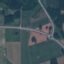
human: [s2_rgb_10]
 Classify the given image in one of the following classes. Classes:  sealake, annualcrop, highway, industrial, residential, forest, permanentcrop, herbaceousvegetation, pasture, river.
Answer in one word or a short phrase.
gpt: Highway